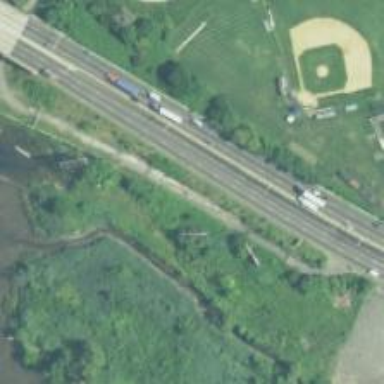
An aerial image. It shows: Trunk highway with expressway features.